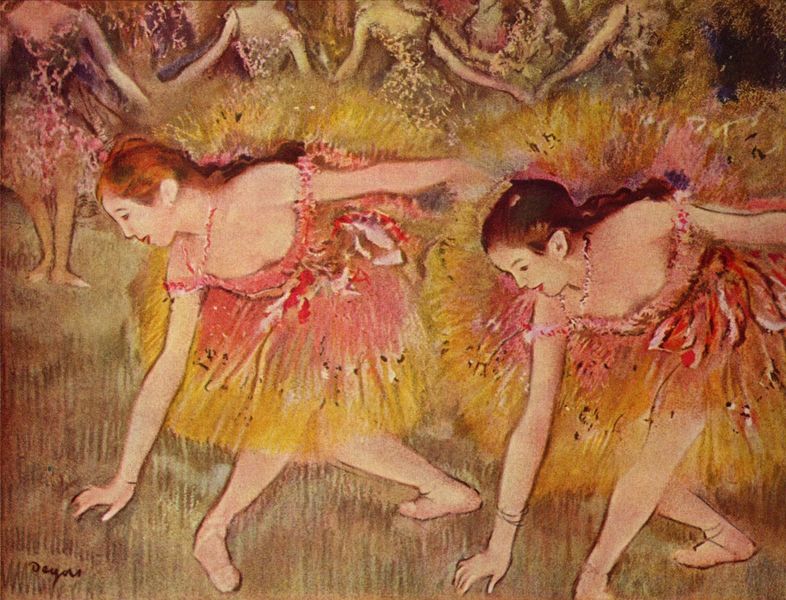
Titel: Sich verbeugende Tänzerinnen
Künstler: Edgar Degas
Standort: Paris
Institution: Musée Cognaq-Jay
Schlagwörter: dunkel, feder, gemälde, gruppe, hand, haut, weiß, aquarell, frauen, gelb, impressionismus, mädchen, sand, abend, ausschnitt, bewegung, blumen, braun, damen, degas, edgar degas, elegant, frankreich, frau, frisur, grau, haar, hell, hintergrund, kleid, kleider, kreide, köpfe, licht, mund, nase, ohr, orange, pastell, profil, schmuck, schwarz, ölbild, blick, gras, gürtel, rasen, rot, wiese, expressionismus, fest, rock, schleife, tanz, jung, arm, arme, augen, federn, gesicht, inkarnat, spitze, stehen, hände, signatur, öl, feld, spiegelung, boden, figur, haare, kostüm, pose, kind, aufführung, bühne, tanzen, tänzerin, tänzerinnen, brünett, dekolletee, lippen, locken, ohren, rosa, schulter, schultern, kreis, beine, lächeln, taille, bein, zwei, balett, ballerina, ballerinas, ballet, ballett, halsband, haltung, parkett, probe, schuhe, schwanensee, tutu, tüll, tütü, zöpfe, kette, farbe, lila, violett, ballettschuhe, edgar, füsse, zopf, symmetrie, rosé, knie, waden, lippenstift, dekolleté, halskette, freude, striche, gauguin, pink, rothaarig, barfuss, südsee, bücken, fuss, flammen, ketten, reihe, schritt, kunst, bast, verschränkt, armband, armreif, beugen, hüfte, picasso, rotbraun, kostüme, verbeugen, verbeugung, graziös, berühren, reigen, kitschig, träger, moulin rouge, anmut, grazil, karibik, übereinander, ölkreide, szenenlicht, synchron, schritte, armreife, phantastisch, signatr, tanzend, grazie, klaid, taff, plie, balettschuhe, tüllrock, pas de deux, baletttänzerinnen, plisee, spitzentänzerinnen, schnüren, kettw, plieé, tanzerinen, tanzhaltung, tänzerinnnen, impressionismuss, tänzerinntn, deyon, ddwdw, täzerinnen